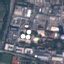
Land use / land cover class: Industrial